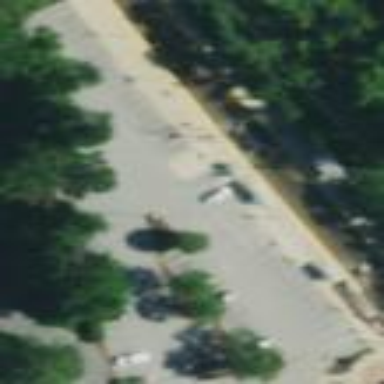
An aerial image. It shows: Parking area with asphalt surface designed for park and ride use.